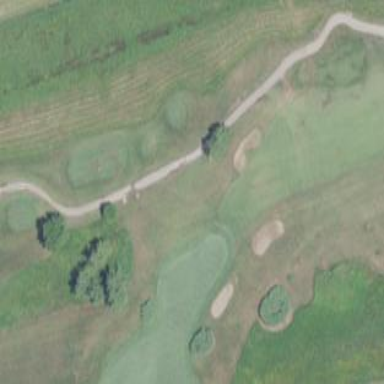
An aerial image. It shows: Green golf area with grass land use.